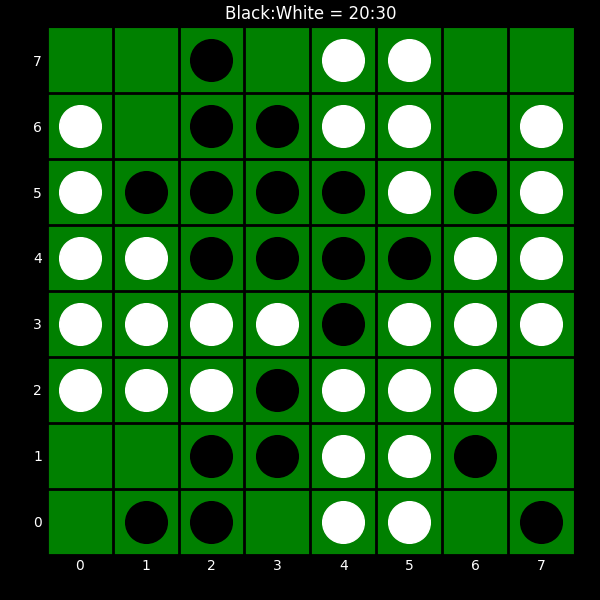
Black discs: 20
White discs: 30